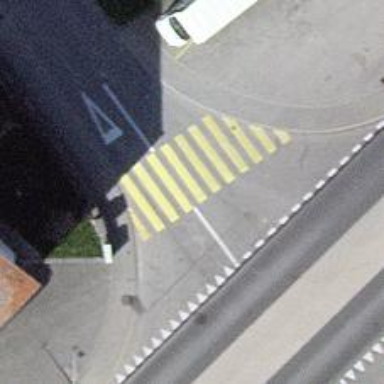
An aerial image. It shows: Zebra crossing on the road.